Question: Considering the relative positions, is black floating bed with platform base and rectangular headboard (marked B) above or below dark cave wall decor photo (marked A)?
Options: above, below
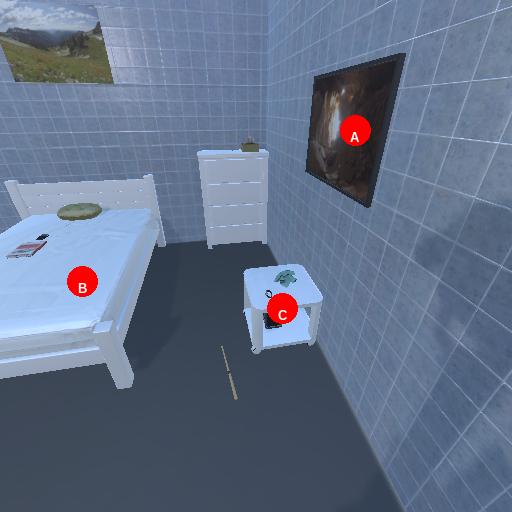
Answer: above